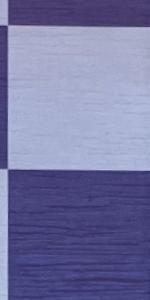
Label: Empty